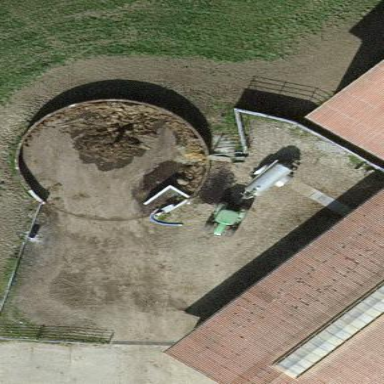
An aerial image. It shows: Storage tank which is man-made.